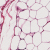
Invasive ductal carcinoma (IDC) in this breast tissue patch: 0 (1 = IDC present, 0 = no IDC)